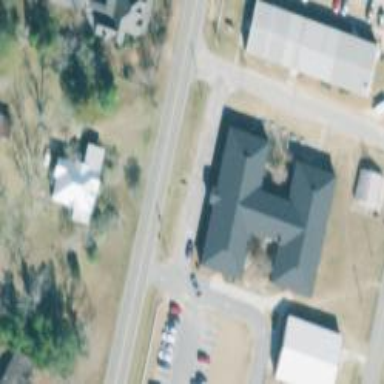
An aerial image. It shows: School building with hipped roof.